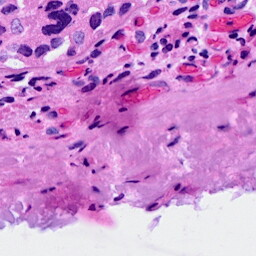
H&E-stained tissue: Breast